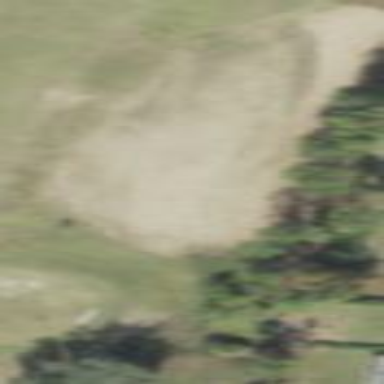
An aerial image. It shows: Golf bunker filled with natural sand.